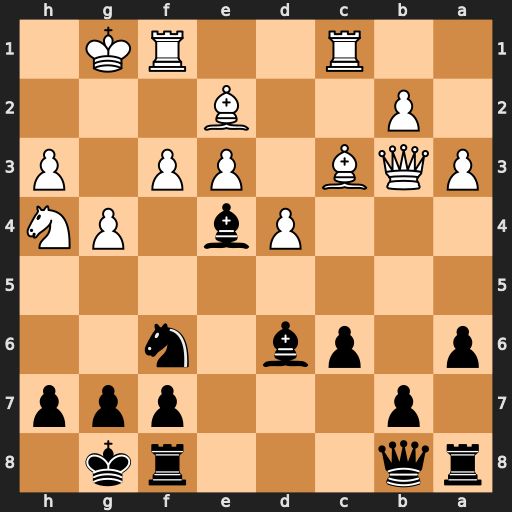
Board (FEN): rq3rk1/1p3ppp/p1pb1n2/8/3Pb1PN/PQB1PP1P/1P2B3/2R2RK1
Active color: b
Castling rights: -
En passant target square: -
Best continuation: Bh2+ Kh1 Qg3 fxe4 Qxh3